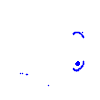
Particle: electron